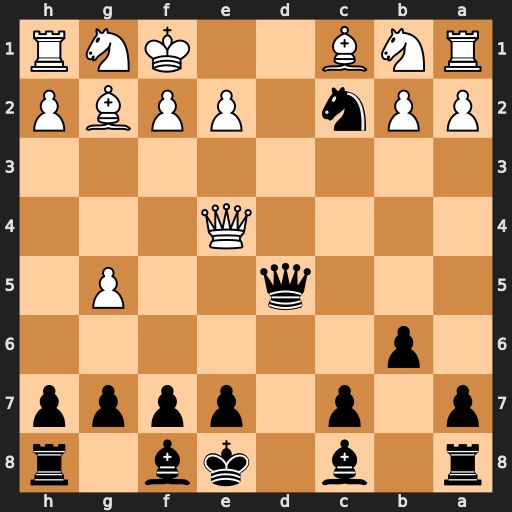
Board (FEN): r1b1kb1r/p1p1pppp/1p6/3q2P1/4Q3/8/PPn1PPBP/RNB2KNR
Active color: b
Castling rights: kq
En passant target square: -
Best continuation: Qd1#